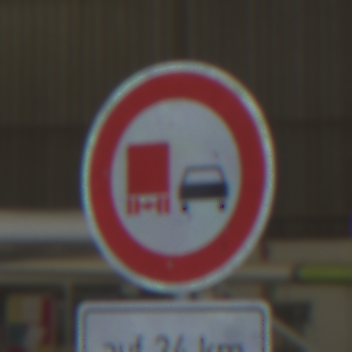
Verkehrszeichen: UeberholverbotKraftfahrzeuge
Zusatzzeichen unten: LaengeEinerStrecke6
Umgebung: Indoor, Urban
Tageszeit: Midday
Wetter: NotSpecified
Licht: Natural
Jahreszeit: NotSpecified
Kontrast: MediumContrast